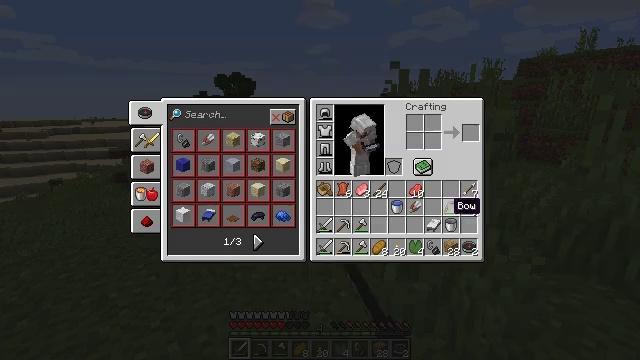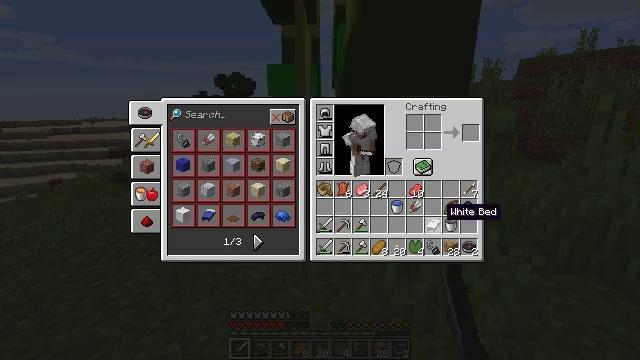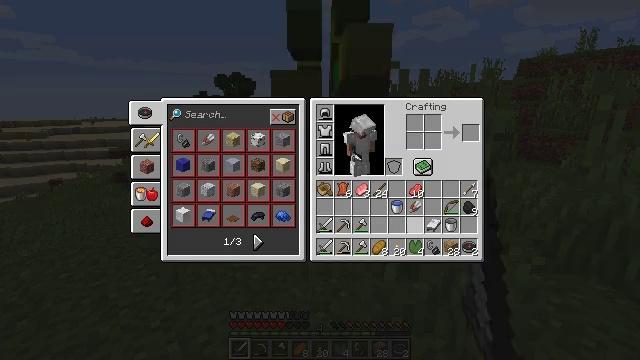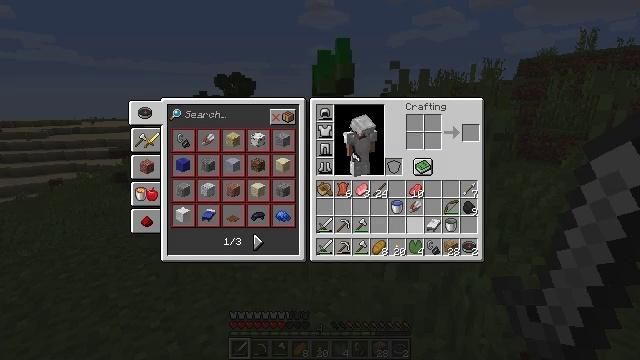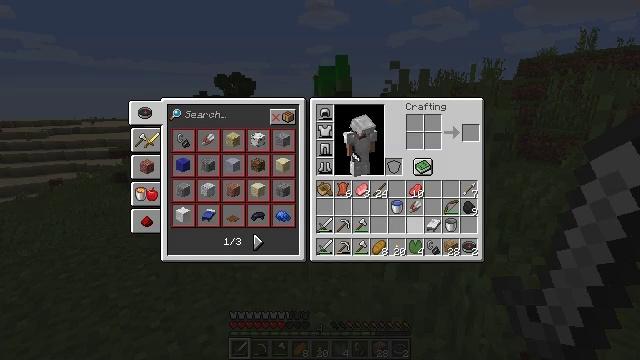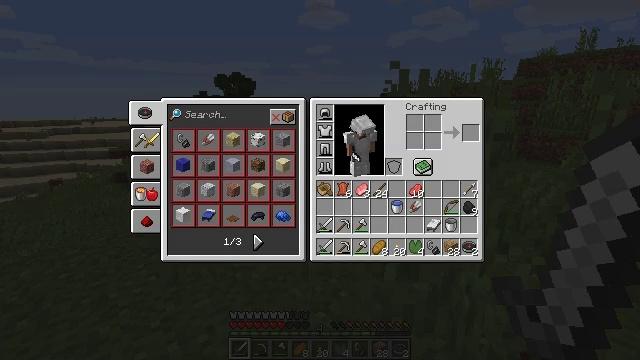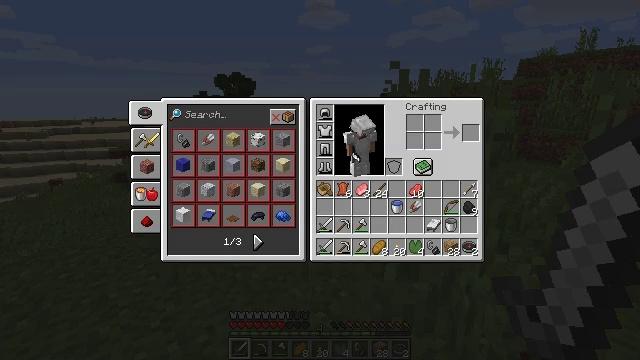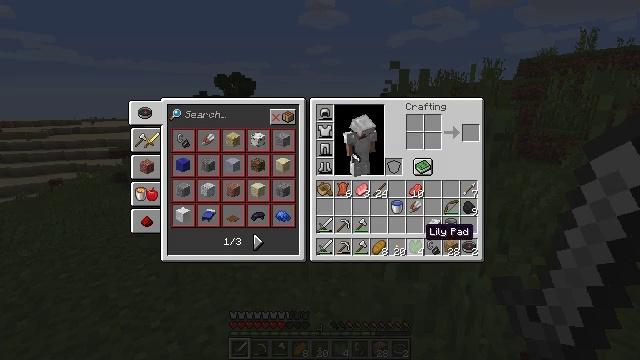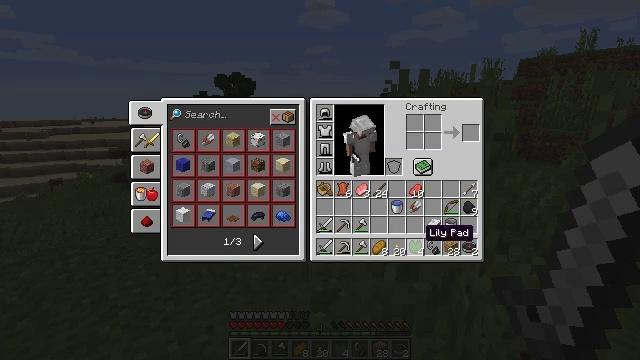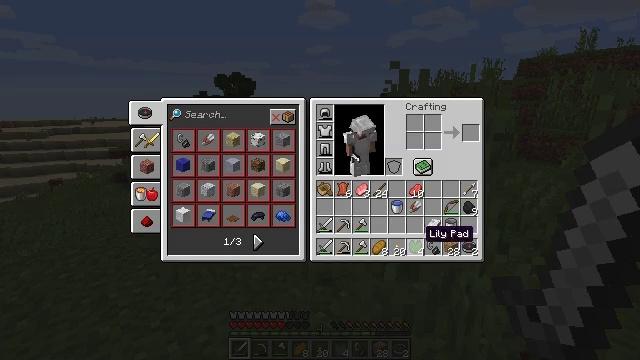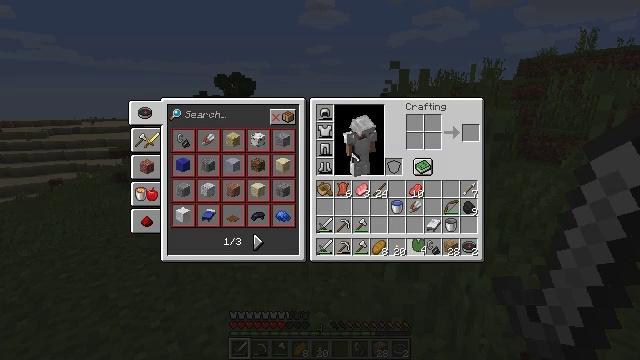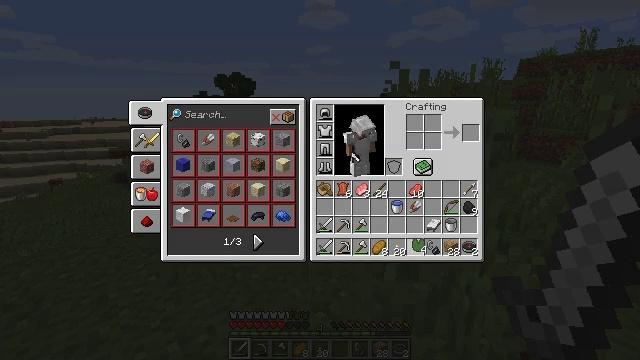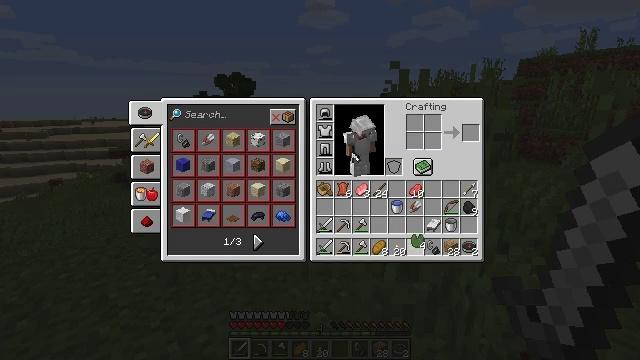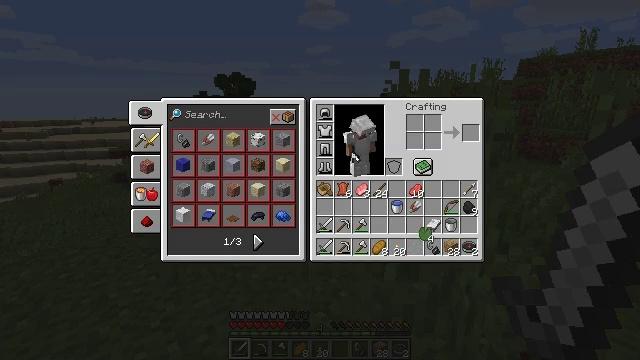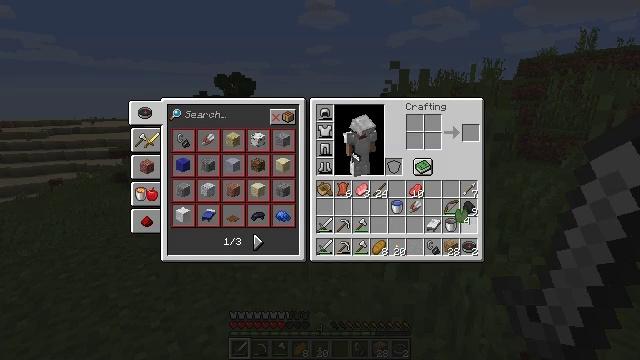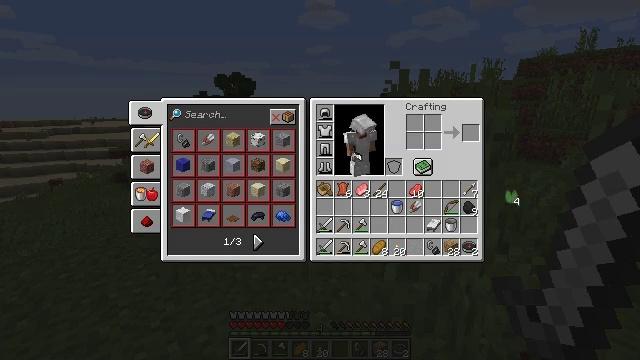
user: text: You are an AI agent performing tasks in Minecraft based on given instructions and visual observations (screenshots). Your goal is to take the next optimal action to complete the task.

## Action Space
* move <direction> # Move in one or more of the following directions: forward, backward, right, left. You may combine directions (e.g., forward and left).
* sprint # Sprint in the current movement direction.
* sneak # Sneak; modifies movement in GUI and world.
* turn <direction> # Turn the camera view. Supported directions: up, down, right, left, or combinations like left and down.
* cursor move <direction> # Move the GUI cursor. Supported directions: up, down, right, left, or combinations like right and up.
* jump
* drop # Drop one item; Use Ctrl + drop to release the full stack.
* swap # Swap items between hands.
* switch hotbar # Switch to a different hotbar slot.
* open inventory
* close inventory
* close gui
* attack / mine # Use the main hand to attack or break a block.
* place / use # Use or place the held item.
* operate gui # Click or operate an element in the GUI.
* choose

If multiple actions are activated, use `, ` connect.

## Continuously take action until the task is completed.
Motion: motion action
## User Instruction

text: Remove a lily pad from the inventory.
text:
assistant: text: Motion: turn left
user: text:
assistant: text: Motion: turn left and down
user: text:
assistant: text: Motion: no_op
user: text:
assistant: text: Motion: no_op
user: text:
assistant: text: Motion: no_op
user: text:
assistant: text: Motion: no_op
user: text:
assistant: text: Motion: no_op
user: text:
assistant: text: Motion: no_op
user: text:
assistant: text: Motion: no_op
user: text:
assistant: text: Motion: attack / mine
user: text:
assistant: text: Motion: attack / mine
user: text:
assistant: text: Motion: attack / mine
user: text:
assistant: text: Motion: turn right and up
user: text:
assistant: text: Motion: turn right and up
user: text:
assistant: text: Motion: turn right and up
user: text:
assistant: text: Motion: turn right
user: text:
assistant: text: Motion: no_op
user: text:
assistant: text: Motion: attack / mine
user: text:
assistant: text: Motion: attack / mine
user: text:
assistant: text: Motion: attack / mine
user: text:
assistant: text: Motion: no_op
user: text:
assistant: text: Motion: no_op
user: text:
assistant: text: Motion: no_op
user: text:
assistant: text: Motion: no_op
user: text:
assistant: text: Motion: no_op
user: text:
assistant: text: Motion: no_op
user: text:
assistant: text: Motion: no_op